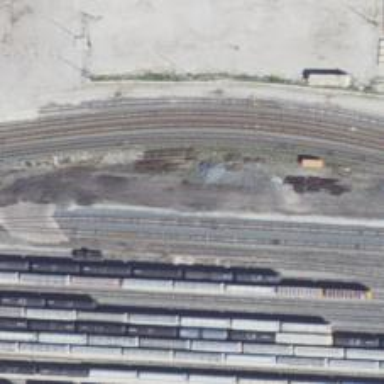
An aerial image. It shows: View of railway yard.